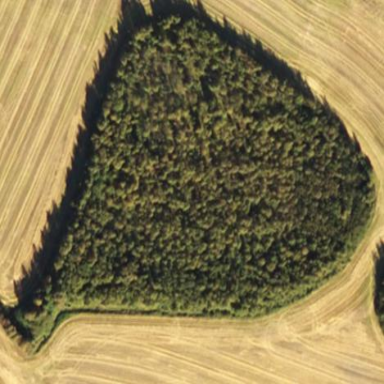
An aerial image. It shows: Forest area.